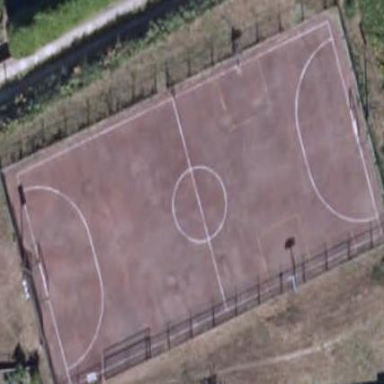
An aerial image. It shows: Basketball court on pitch.